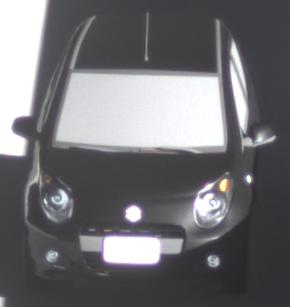
Make: Suzuki
Model: Alto 1.0
Detailed model: Alto (V)
Model produced from: 2011/02
Model produced until: 2011/03
Doors: 5
Color: black
Road condition: dry road
Daytime: morning or afternoon
Contrast: high contrast